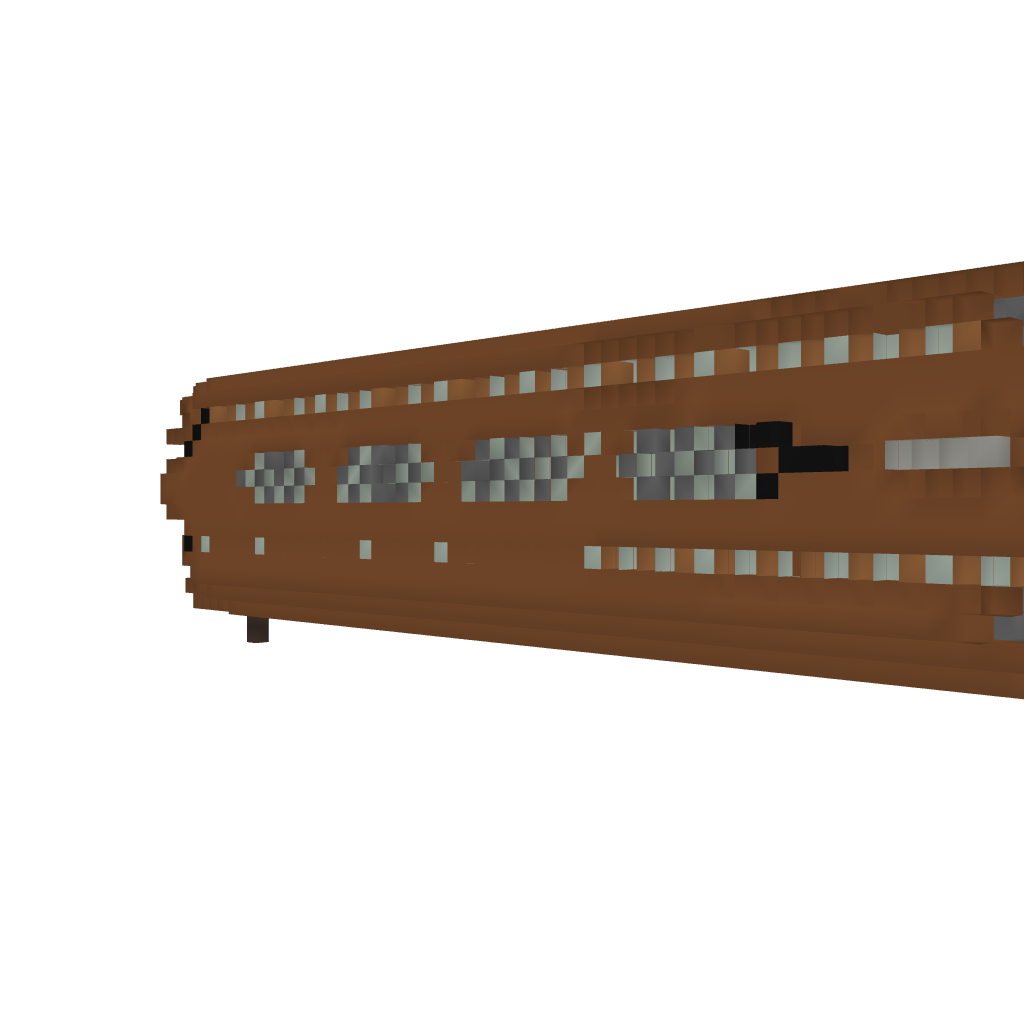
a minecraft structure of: Airship WarFrigate Class T Type G Prototype1007